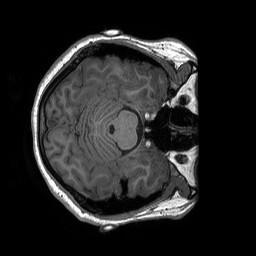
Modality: T1w
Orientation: axial
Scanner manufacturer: siemens
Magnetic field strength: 3 T
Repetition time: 2.3 s
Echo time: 0.00207 s